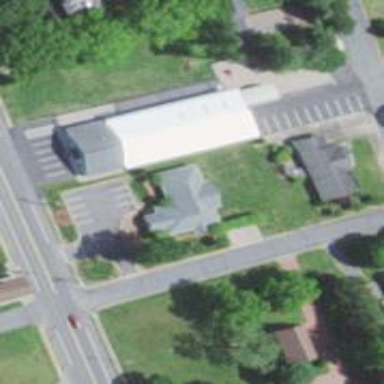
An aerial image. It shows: Veterinary facility.